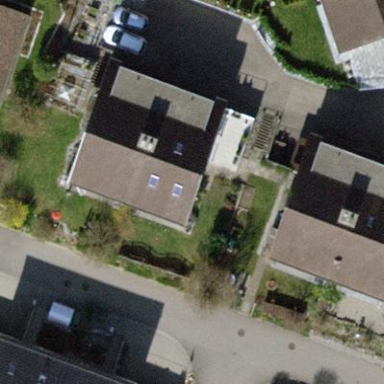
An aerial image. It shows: Semi-detached house with gabled roof.